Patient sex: F
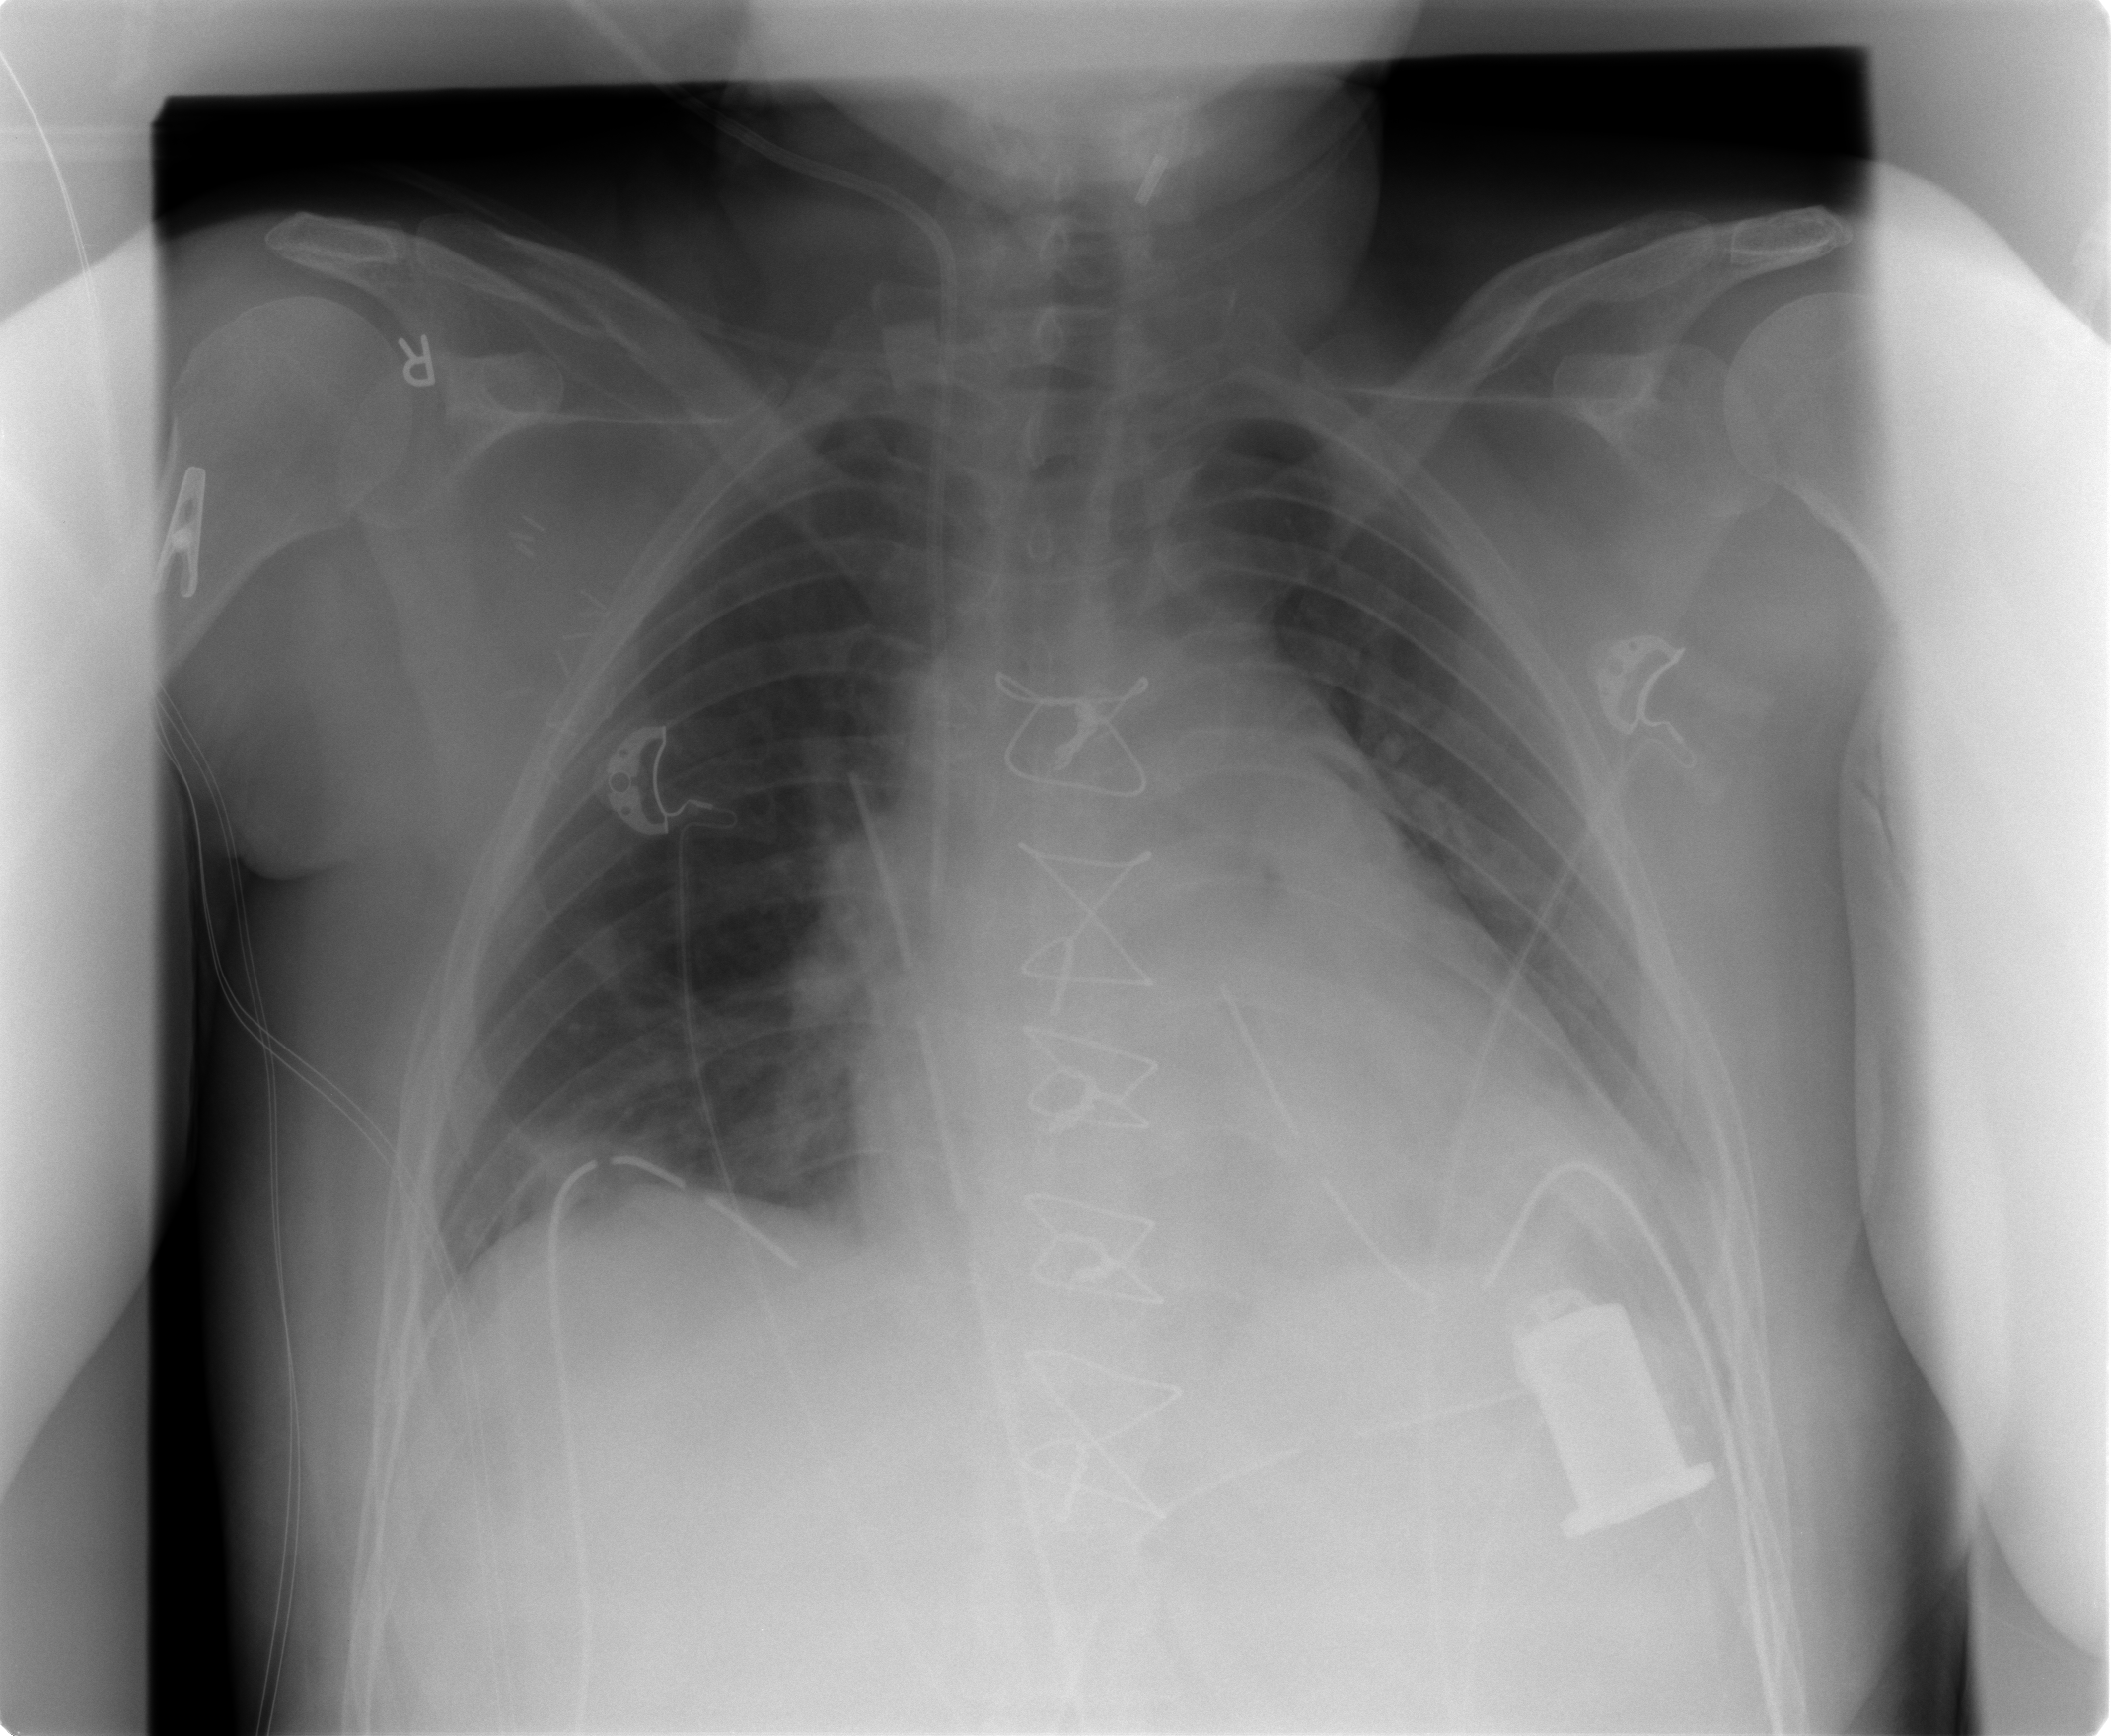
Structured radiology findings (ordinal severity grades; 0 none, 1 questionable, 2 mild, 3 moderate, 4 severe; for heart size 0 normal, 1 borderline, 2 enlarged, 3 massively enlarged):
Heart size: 2
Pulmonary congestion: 0
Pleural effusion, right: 0
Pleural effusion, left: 2
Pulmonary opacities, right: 0
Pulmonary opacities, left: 0
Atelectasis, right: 2
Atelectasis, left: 2